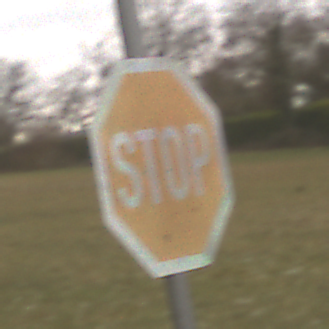
Verkehrszeichen: Stop
Umgebung: Outdoor, Nature
Tageszeit: Midday
Wetter: Overcast
Licht: Natural
Jahreszeit: NotSpecified
Kontrast: LowContrast